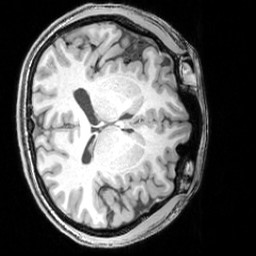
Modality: T1w
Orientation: axial
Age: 24
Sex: female
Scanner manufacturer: siemens
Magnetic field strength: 3 T
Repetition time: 1.81 s
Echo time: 0.00351 s